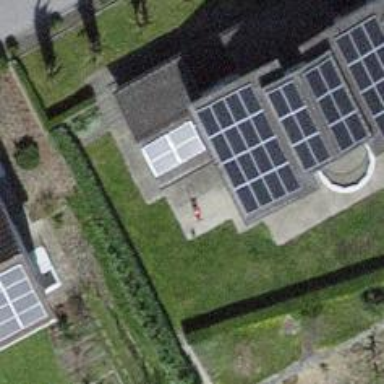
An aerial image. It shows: Solar power generator utilizing photovoltaic technology with solar photovoltaic panels.